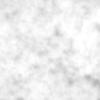
Label: no_change